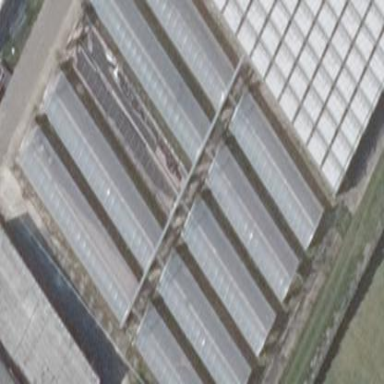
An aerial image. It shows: Greenhouse.